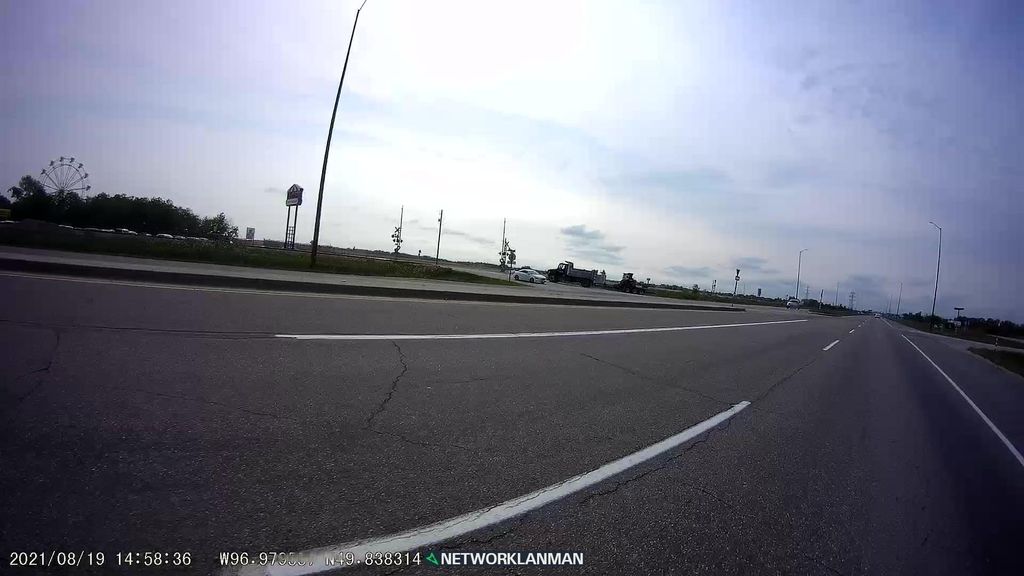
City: winnipeg